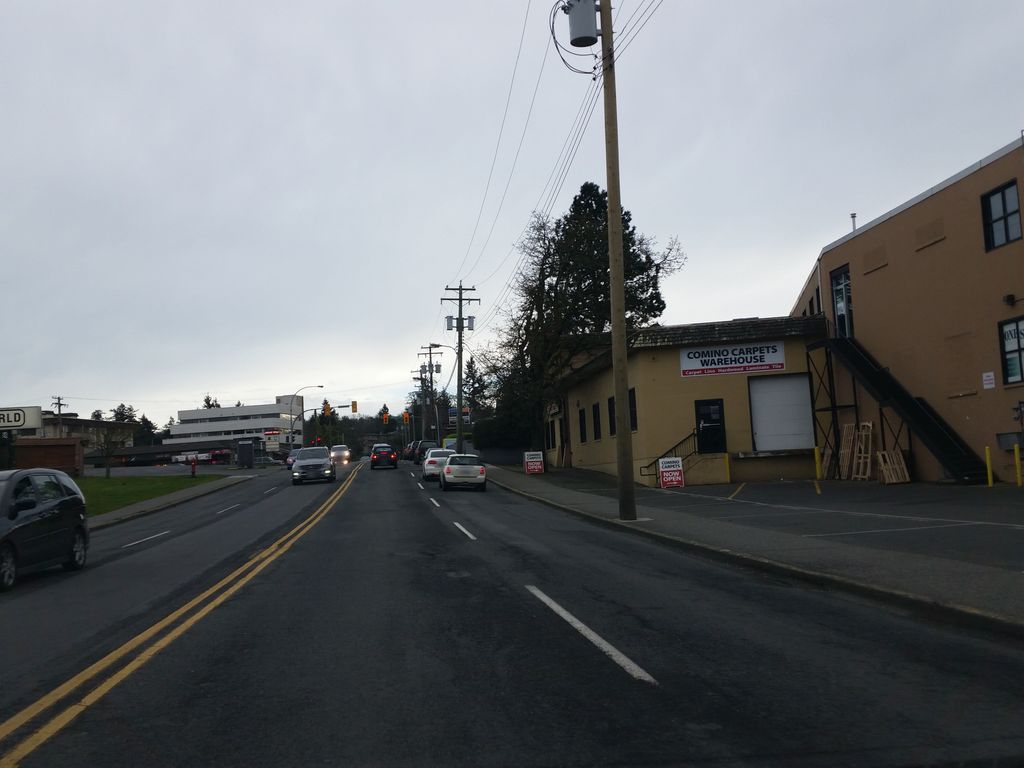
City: victoria